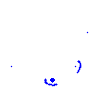
Particle: pion